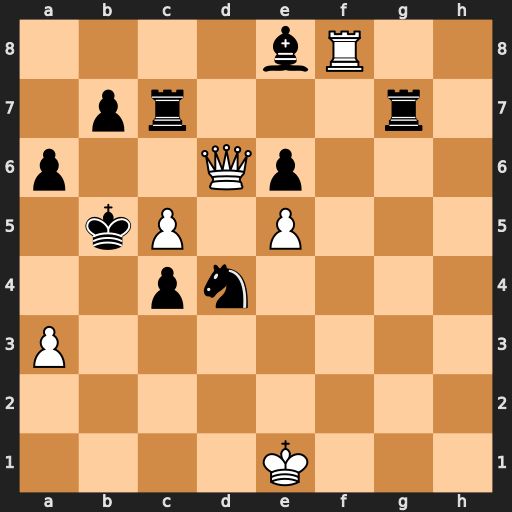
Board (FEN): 4bR2/1pr3r1/p2Qp3/1kP1P3/2pn4/P7/8/4K3
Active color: w
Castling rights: -
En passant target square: -
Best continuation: Qb6+ Ka4 Qb4#